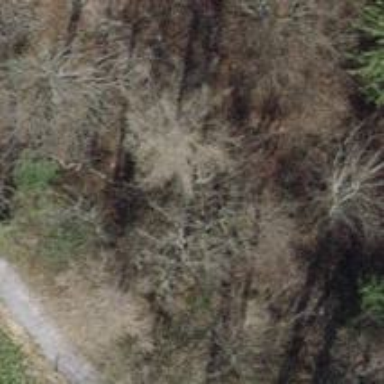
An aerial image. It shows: Unpaved path with grade 5 tracktype.